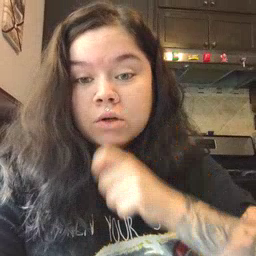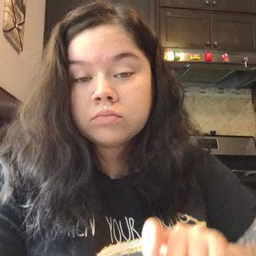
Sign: pencil